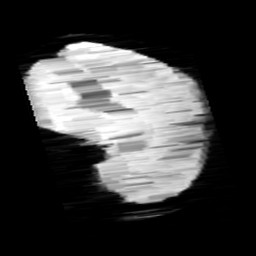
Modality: minIP
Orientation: sagittal
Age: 9
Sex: male
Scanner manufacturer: siemens
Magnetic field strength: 3 T
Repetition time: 0.027 s
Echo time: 0.02 s